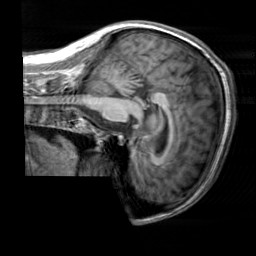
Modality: T1w
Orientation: sagittal
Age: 35
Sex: male
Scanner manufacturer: siemens
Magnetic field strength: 3 T
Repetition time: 2.3 s
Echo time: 0.00303 s